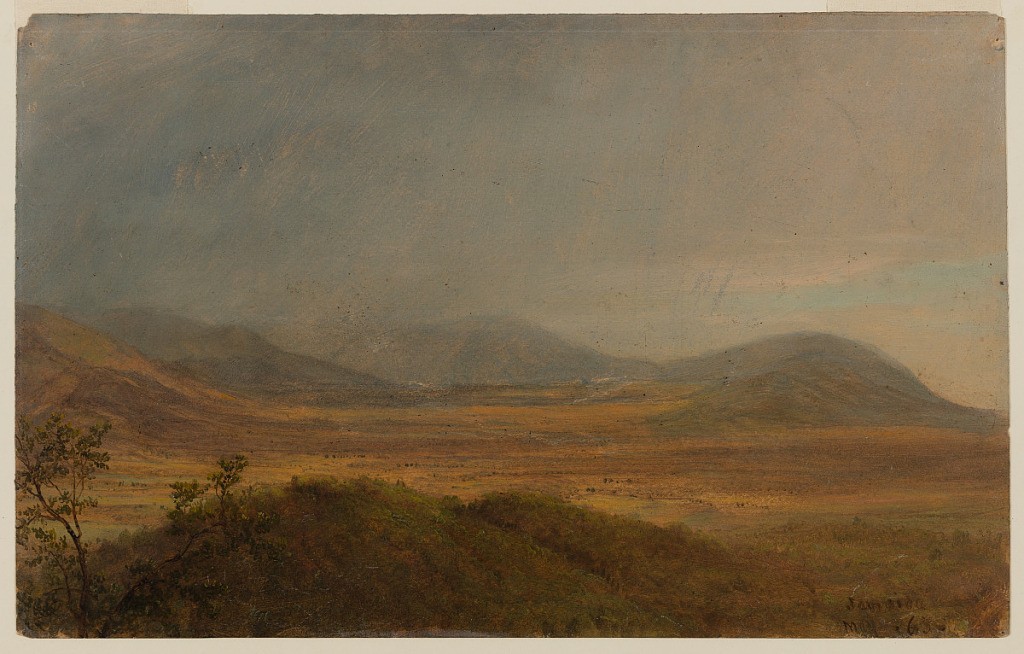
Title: Mountainous Landscape, Jamaica
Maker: Frederic Edwin Church, American, 1826–1900
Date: May 1865
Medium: Brush and oil, graphite on paperboard
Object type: Drawing
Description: Landscape sketch showing a view of mountains and plain in Jamaica. At center, the plain is bounded by rolling hills on all sides. In distance, ridgeline is obscured by rain that falls throughout left portion of the composition. Tree and foliage of a nearby wooded hill is visible in foreground.